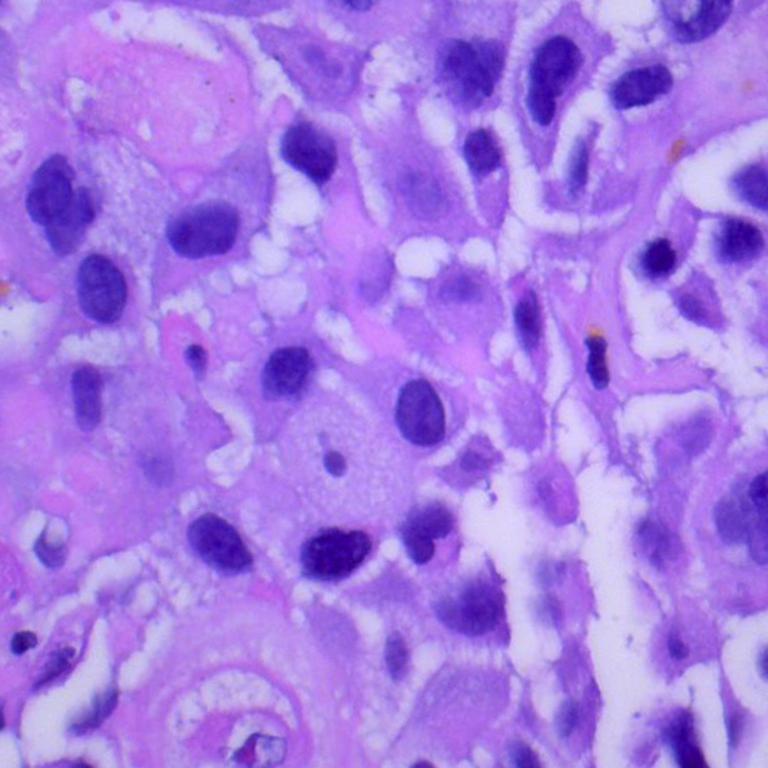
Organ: lung
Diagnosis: squamous carcinomas